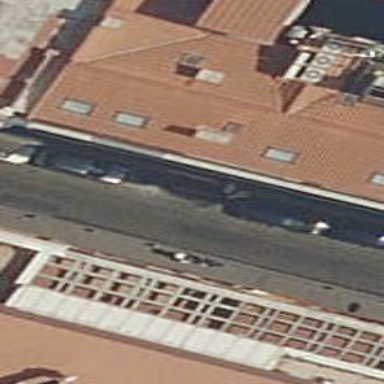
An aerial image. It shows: Part of building.